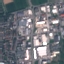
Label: Industrial